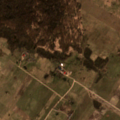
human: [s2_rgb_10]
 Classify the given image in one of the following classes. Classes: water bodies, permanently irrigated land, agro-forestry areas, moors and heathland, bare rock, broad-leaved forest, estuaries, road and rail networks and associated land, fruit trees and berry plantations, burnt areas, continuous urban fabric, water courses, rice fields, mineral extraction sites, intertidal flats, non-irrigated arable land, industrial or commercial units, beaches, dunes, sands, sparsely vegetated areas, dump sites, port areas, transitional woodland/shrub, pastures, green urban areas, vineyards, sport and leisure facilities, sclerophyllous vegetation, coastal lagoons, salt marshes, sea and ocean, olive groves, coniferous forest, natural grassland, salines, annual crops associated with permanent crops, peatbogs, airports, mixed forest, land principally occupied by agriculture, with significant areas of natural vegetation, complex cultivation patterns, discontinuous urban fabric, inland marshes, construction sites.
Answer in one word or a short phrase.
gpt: non-irrigated arable land, complex cultivation patterns, land principally occupied by agriculture, with significant areas of natural vegetation, broad-leaved forest